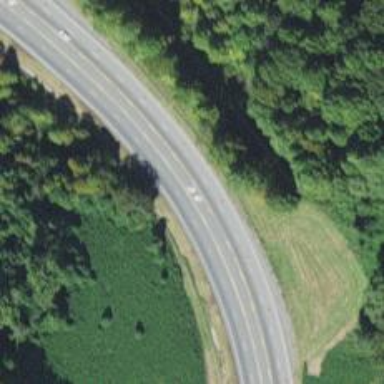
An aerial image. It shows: Asphalt road designated as trunk highway.